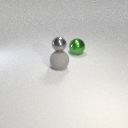
large gray rubber sphere to the left of large green metal sphere